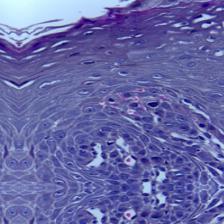
Diagnosis: Normal